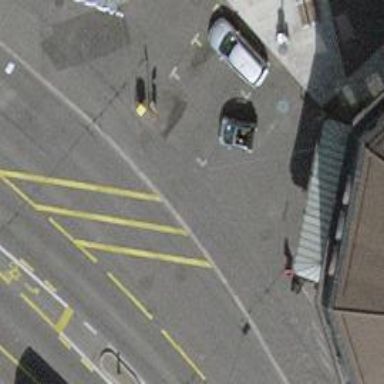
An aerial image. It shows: Taxi stand.